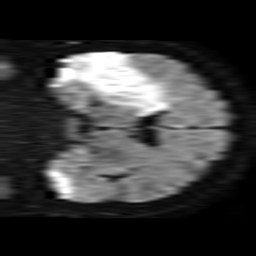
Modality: TRACE
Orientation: coronal
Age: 57
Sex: male
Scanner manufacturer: philips
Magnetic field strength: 1.5 T
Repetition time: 3.395 s
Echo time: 0.06922 s